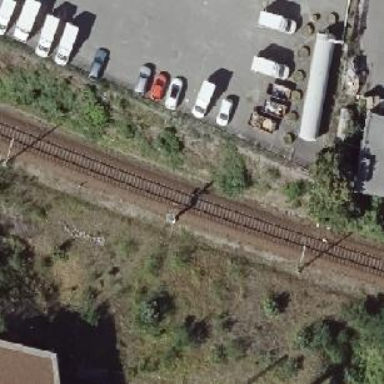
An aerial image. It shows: Railway signal.